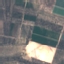
Land use / land cover class: PermanentCrop